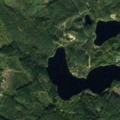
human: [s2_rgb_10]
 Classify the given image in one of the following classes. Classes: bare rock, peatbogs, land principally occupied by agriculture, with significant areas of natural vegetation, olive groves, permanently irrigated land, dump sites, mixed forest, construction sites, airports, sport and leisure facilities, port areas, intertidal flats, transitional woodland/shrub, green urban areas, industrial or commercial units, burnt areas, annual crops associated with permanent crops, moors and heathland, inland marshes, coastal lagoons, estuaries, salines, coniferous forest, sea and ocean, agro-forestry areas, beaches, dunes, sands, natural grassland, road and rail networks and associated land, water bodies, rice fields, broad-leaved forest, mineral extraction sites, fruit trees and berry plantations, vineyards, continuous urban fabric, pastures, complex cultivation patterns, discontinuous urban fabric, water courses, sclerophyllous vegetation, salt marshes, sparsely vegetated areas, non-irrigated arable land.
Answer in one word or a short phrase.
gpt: coniferous forest, mixed forest, transitional woodland/shrub, water bodies